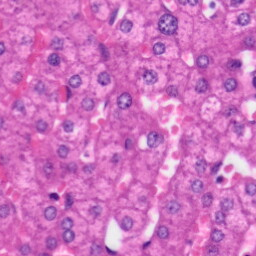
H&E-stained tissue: Liver